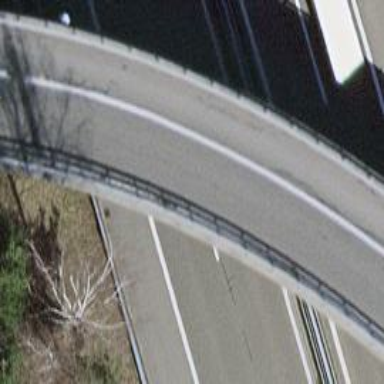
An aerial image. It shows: Bridge over motorway link with asphalt surface.